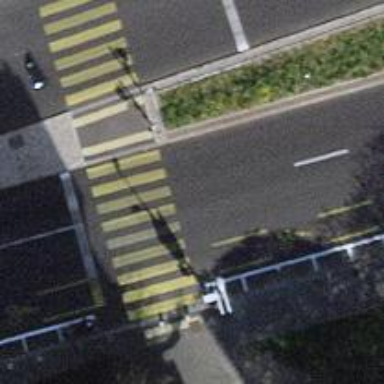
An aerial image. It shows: Crossing with zebra traffic signals.